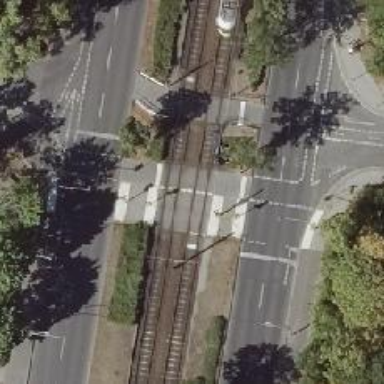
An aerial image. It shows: Tram crossing with traffic signals.